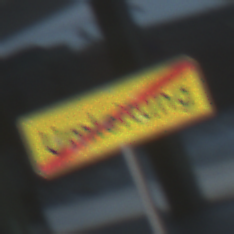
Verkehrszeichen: EndeDerUmleitungsankuendigung
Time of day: MorningAfternoon
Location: Outdoor (Urban)
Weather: PartlyCloudy
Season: NotSpecified
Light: Natural